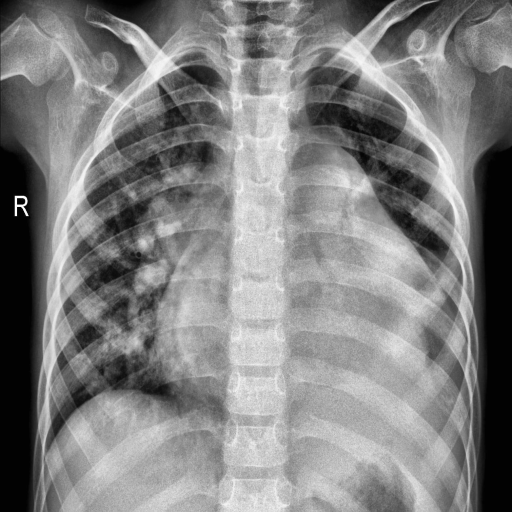
Finding: PNEUMONIA